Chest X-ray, AP view. Patient: 59 years old, sex F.
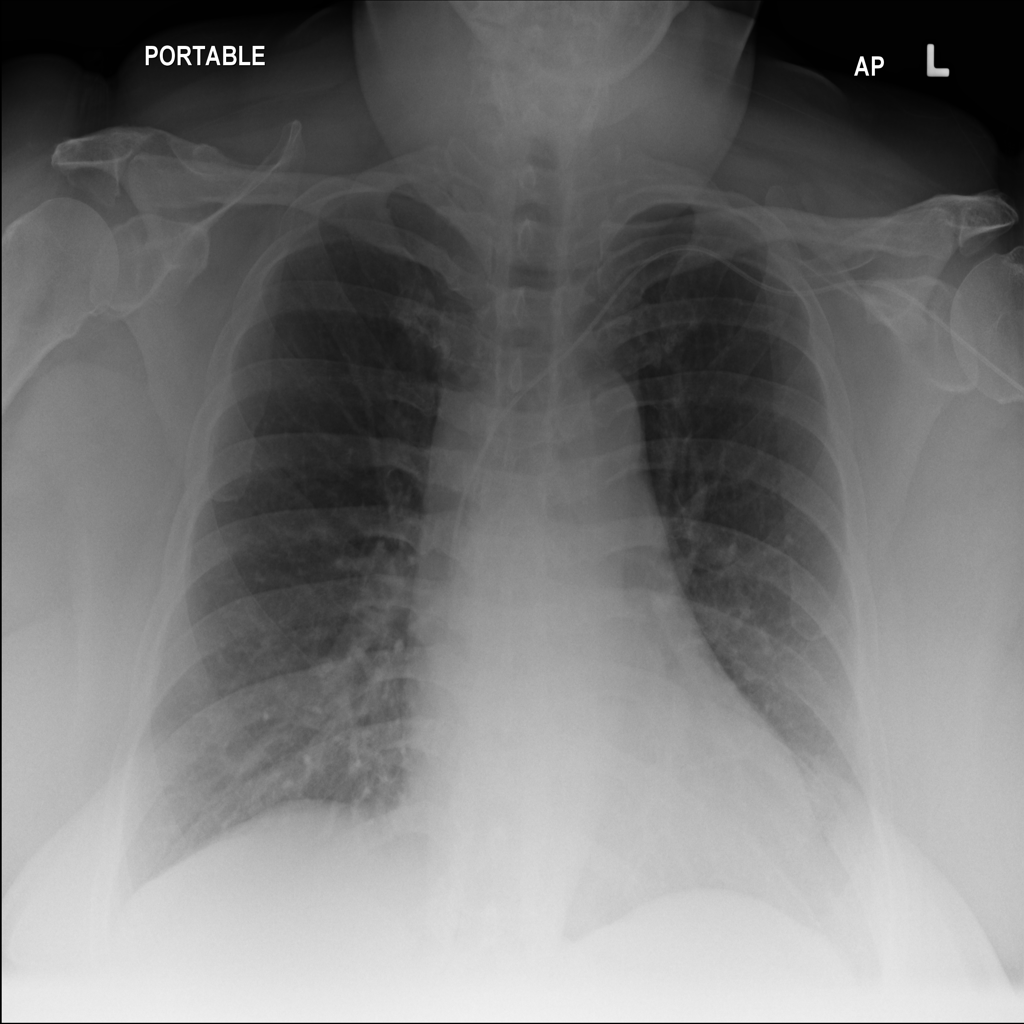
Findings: No Finding